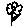
Label: flower